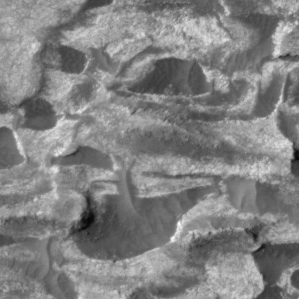
Label: non_frost